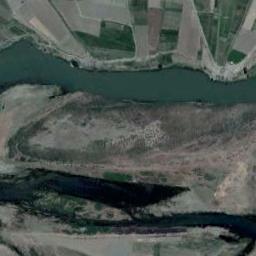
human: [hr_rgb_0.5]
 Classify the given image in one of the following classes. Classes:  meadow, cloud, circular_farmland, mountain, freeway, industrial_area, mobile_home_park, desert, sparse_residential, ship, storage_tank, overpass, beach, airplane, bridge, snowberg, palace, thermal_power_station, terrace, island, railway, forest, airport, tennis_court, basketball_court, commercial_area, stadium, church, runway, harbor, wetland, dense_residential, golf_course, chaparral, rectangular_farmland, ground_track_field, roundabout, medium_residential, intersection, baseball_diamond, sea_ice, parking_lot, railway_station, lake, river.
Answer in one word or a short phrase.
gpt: river